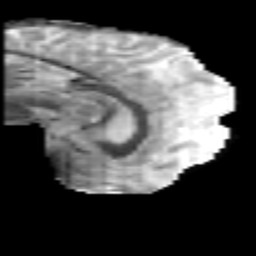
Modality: MD
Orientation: sagittal
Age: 41
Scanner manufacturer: philips
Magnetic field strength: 3 T
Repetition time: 8.6 s
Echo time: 0.127 s